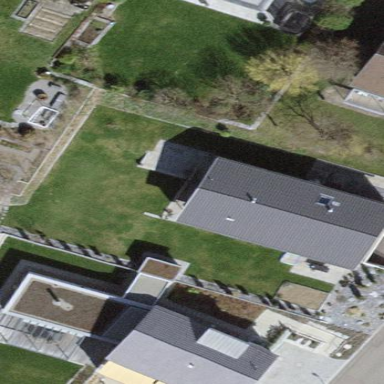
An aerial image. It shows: Building with tiled roof.